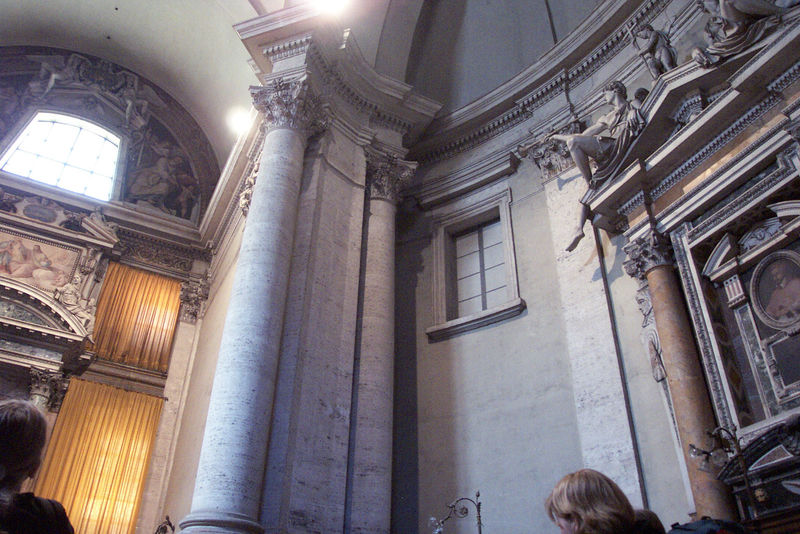
Titel: Cappella Sforza
Künstler: Giacomo della Porta
Standort: Rom, S. Maria Maggiore (EU - I - Latium)
Schlagwörter: gemälde, gelb, fenster, frau, marmor, pfeiler, säule, säulen, weiss, haus, ornament, blond, architektur, bild, vorhang, kirche, figur, rund, engel, putte, italien, giebel, pilaster, figuren, kuppel, detail, stuck, foto, nische, medaillon, altar, architrav, kathedrale, rom, kapitell, fries, wappen, gesims, fresken, heilige, dresden, maria, grabmal, kapitel, korintisch, michelangelo, supraporte, kuppeö, epitaph, kreiz, korinthische säulen, bildnes